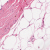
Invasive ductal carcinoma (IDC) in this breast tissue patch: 0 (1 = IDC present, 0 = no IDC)